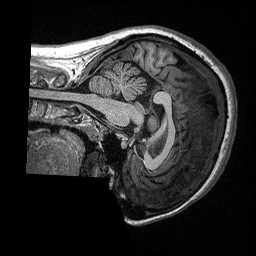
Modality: T1w
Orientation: sagittal
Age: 35
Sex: female
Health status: healthy
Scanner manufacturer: siemens
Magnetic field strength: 3 T
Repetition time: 2.3 s
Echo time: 0.00298 s